Field crop: tomato
Growth stage: 1
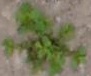
Species: portulaca